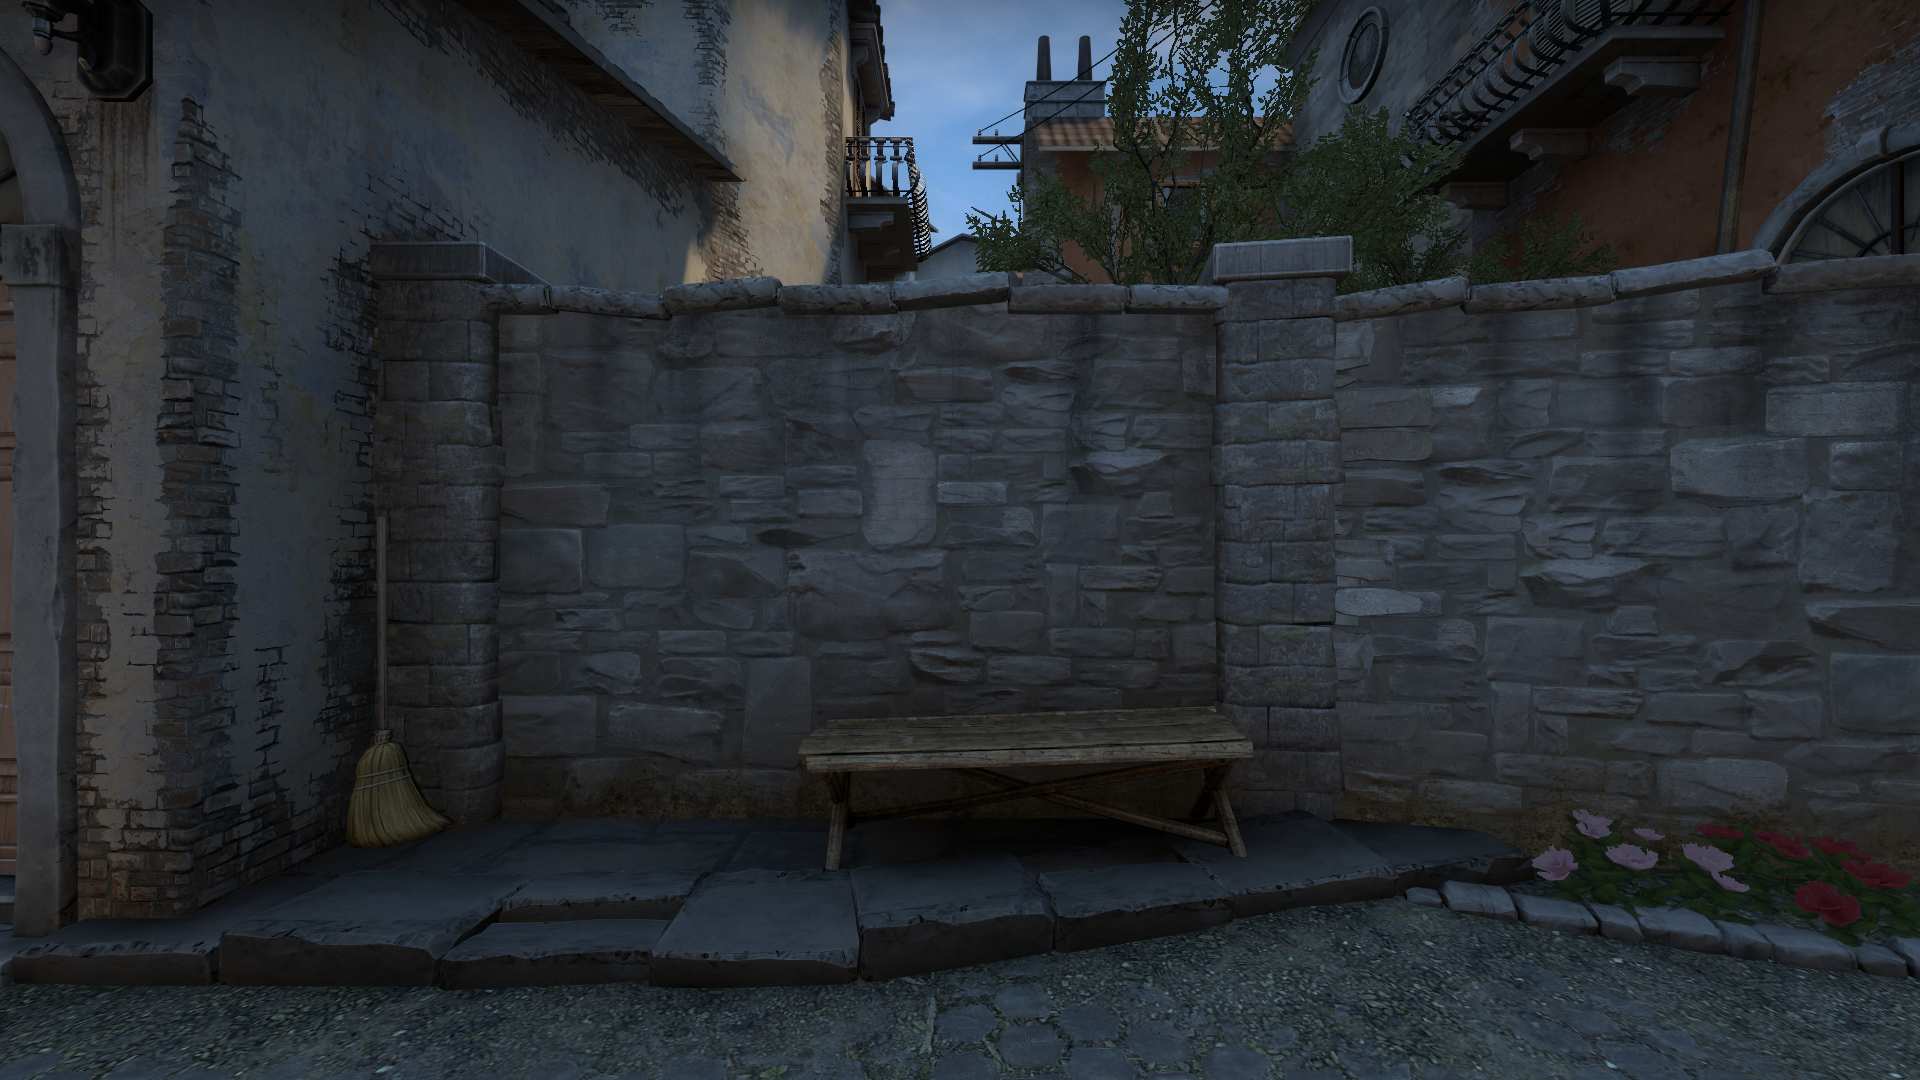
Map: de_inferno